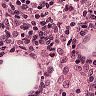
Metastatic tissue present: no